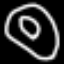
Label: donut